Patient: sex M, age 34
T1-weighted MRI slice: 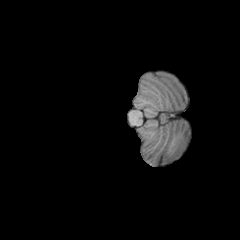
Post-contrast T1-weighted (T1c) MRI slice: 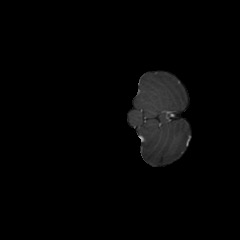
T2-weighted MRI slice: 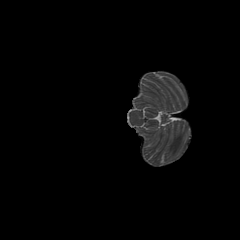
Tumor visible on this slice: no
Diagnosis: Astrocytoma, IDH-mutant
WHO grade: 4